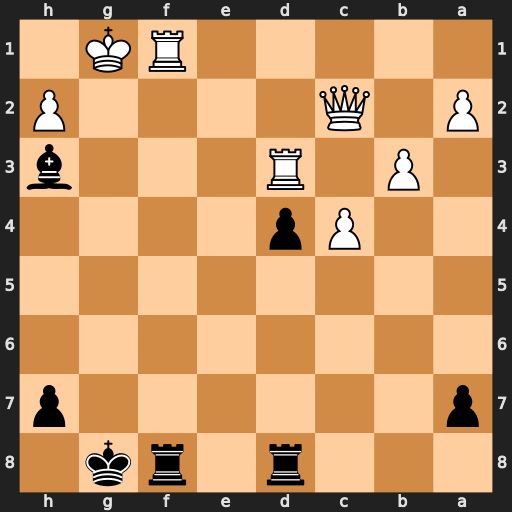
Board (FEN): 3r1rk1/p6p/8/8/2Pp4/1P1R3b/P1Q4P/5RK1
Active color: b
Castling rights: -
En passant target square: -
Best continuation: Rxf1#